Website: macys
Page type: delivery-shipping
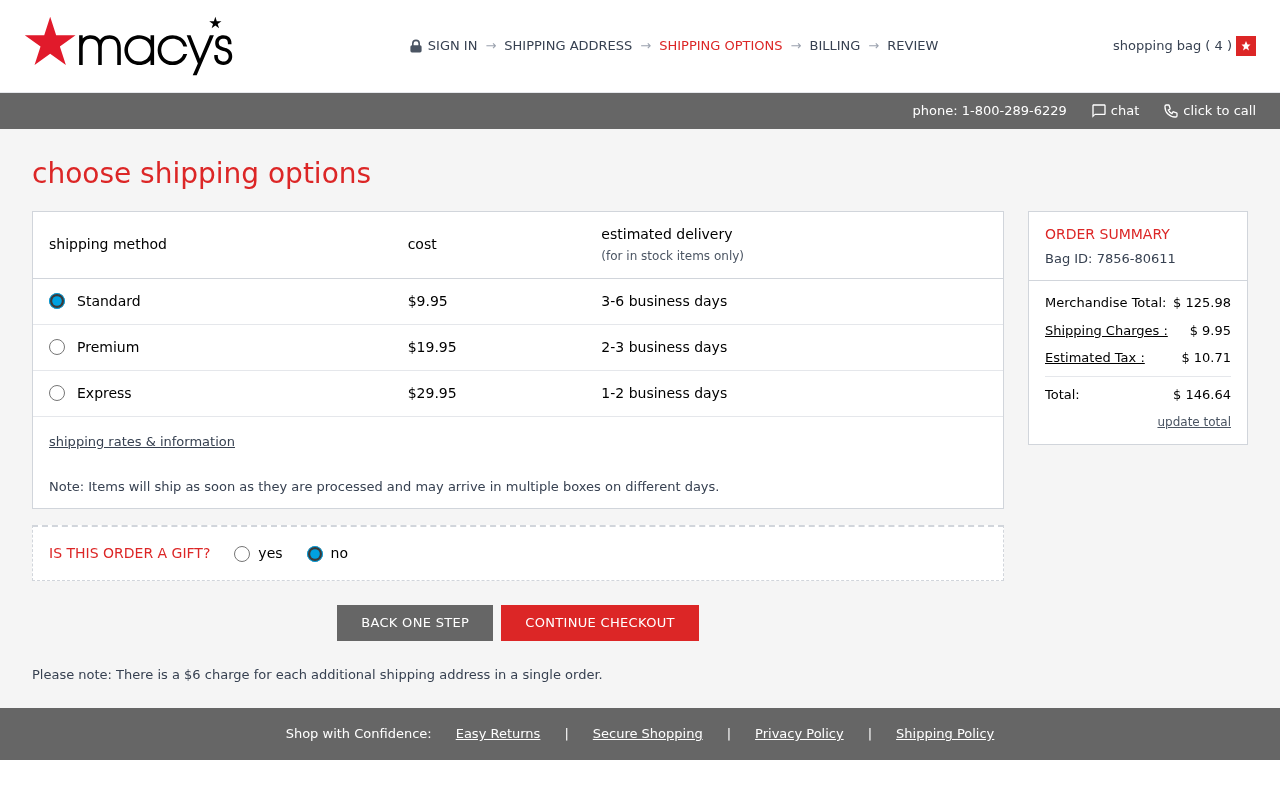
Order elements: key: ORDER_NUM_ITEMS
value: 4
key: ORDER_SHIPPING_COST
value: $ 9.95
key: ORDER_SHIPPING_COST
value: $9.95
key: ORDER_ID
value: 7856-80611
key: ORDER_SUBTOTAL
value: $ 125.98
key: ORDER_TAX
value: $ 10.71
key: ORDER_TOTAL
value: $ 146.64